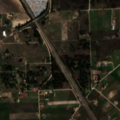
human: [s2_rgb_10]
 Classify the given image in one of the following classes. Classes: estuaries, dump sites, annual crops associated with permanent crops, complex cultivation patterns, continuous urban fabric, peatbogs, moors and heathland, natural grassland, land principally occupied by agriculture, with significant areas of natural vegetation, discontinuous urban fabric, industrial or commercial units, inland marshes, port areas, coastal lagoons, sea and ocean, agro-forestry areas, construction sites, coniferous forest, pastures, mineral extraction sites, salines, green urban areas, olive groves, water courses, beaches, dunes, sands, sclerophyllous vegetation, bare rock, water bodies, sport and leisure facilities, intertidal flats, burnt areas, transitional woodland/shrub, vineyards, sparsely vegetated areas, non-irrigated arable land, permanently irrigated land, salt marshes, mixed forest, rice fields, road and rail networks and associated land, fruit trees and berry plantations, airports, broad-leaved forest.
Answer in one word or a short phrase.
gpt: discontinuous urban fabric, pastures, complex cultivation patterns, mixed forest, transitional woodland/shrub